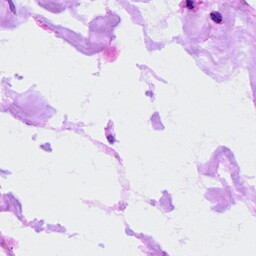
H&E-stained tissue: Ovarian